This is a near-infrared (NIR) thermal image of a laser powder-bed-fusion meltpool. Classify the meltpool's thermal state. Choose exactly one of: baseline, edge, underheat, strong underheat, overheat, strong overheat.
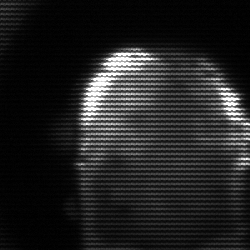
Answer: baseline